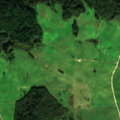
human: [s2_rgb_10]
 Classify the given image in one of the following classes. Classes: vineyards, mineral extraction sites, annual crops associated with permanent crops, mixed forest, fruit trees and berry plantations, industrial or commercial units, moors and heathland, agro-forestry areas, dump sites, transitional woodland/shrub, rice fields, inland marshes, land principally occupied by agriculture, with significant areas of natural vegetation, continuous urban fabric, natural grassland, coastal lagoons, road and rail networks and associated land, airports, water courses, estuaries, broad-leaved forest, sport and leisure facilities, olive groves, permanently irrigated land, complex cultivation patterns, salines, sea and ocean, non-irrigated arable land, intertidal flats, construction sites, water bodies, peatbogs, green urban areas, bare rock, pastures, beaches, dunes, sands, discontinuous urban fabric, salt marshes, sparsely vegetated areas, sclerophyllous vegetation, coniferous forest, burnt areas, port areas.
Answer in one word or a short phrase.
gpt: pastures, broad-leaved forest, mixed forest